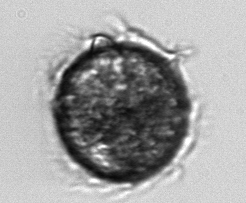
Label: Didinium